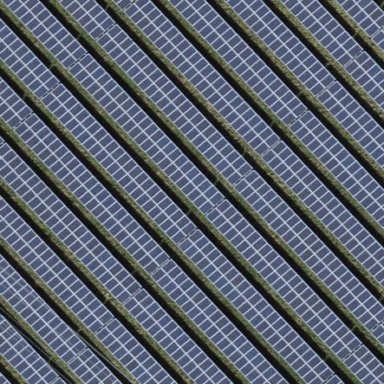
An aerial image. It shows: Solar power generator with photovoltaic panels.